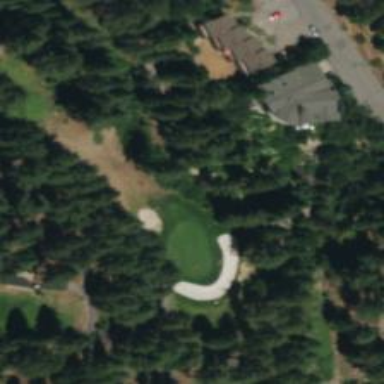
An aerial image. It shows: Golf hole.